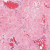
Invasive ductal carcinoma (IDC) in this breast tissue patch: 0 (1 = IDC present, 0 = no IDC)